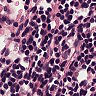
Metastatic tissue present: no